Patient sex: F
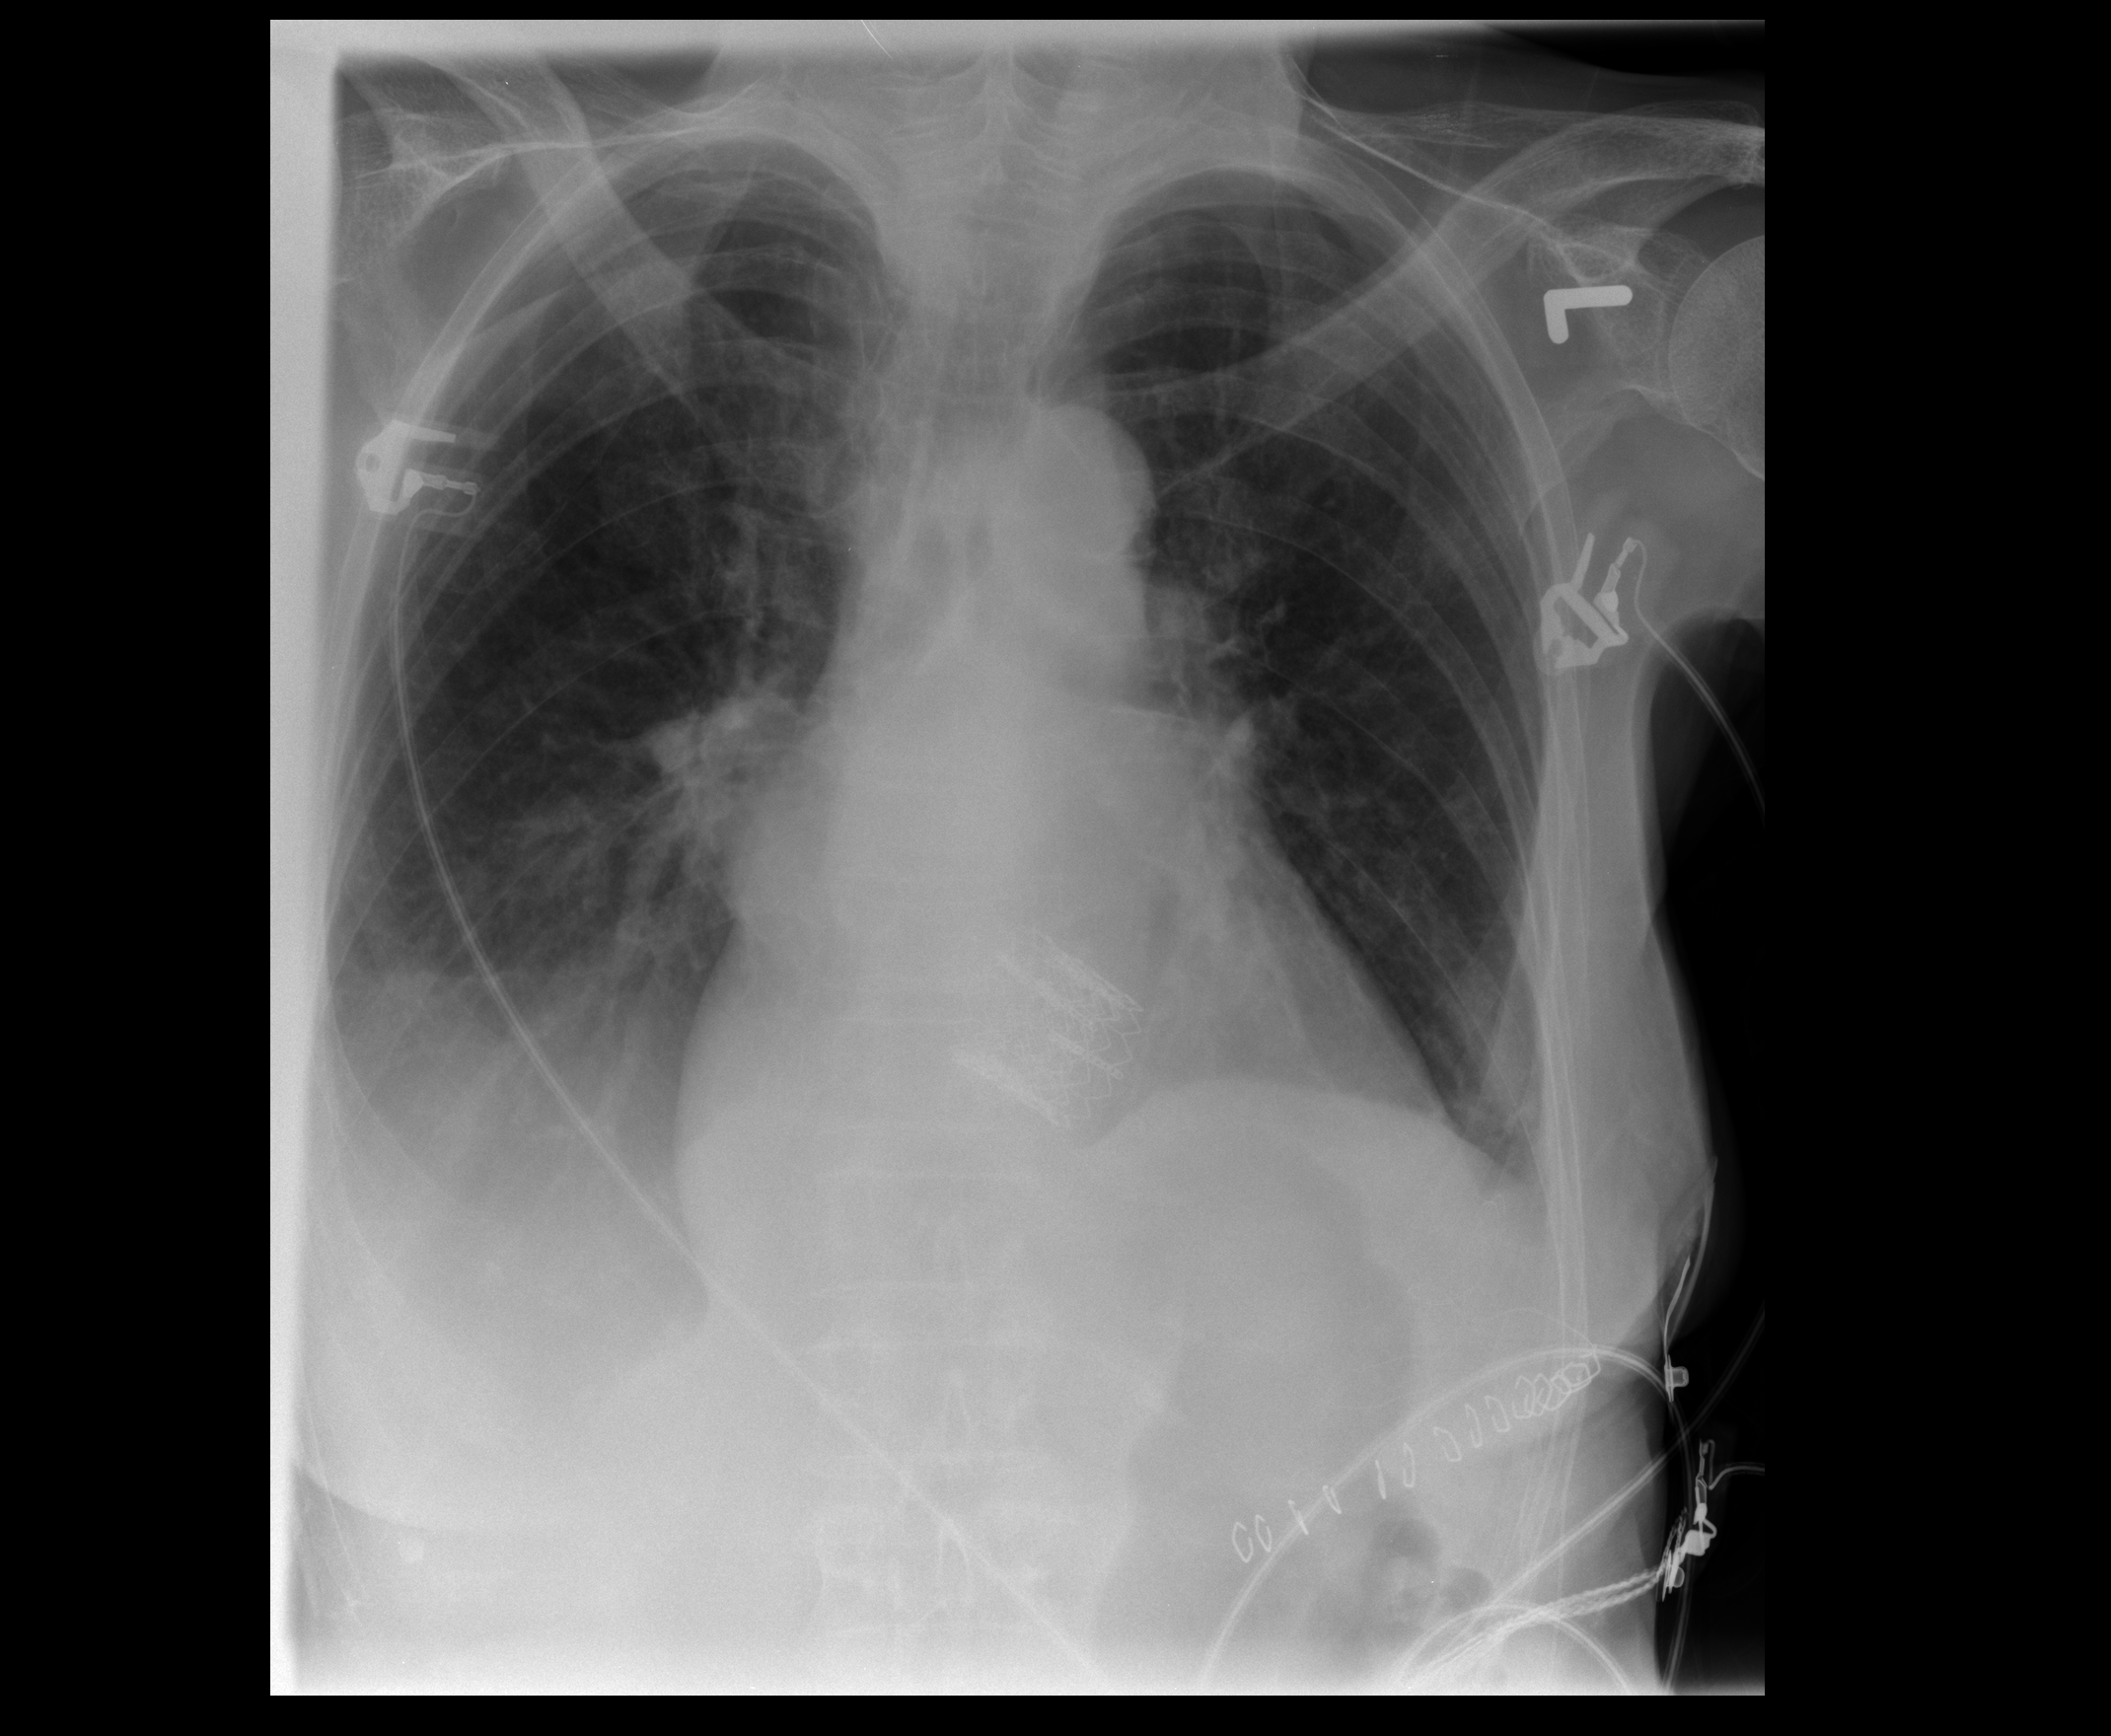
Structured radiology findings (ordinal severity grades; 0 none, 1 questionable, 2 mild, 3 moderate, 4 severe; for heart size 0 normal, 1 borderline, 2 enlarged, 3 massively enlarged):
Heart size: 2
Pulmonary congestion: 0
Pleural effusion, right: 2
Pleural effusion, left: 0
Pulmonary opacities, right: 0
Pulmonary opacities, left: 0
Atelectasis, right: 2
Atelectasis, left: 0